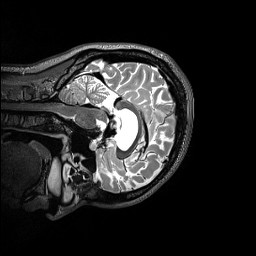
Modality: T2w
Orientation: sagittal
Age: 22
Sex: female
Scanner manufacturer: siemens
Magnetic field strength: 3 T
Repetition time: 3.2 s
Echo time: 0.565 s